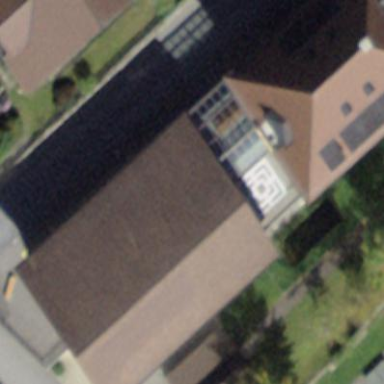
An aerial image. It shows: School building.